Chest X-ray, PA view. Patient: 50 years old, sex F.
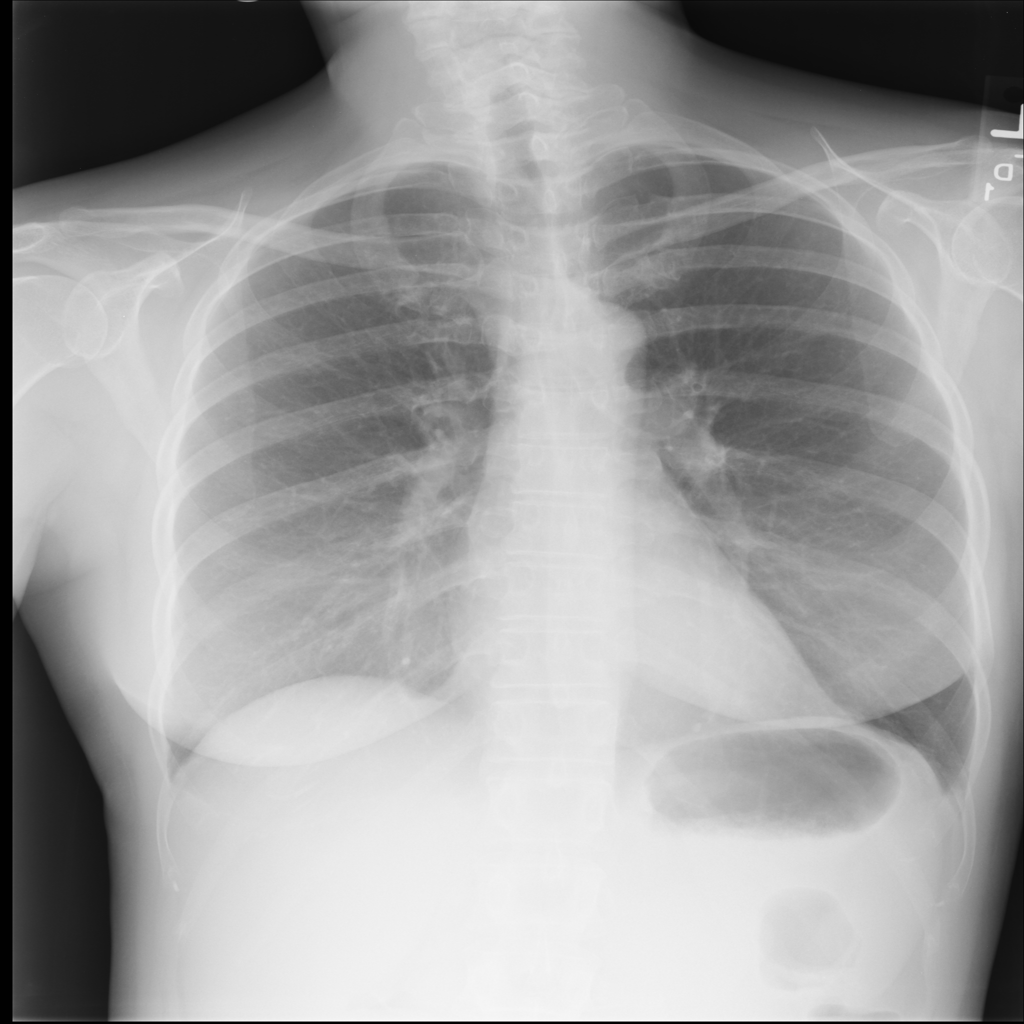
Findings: No Finding